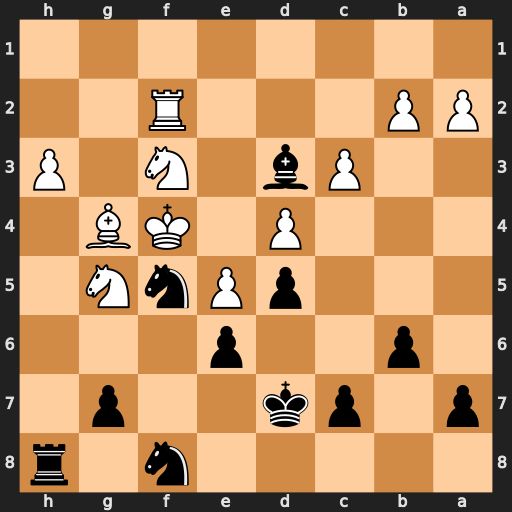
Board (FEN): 5n1r/p1pk2p1/1p2p3/3pPnN1/3P1KB1/2Pb1N1P/PP3R2/8
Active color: b
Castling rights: -
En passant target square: -
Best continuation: Ng6#